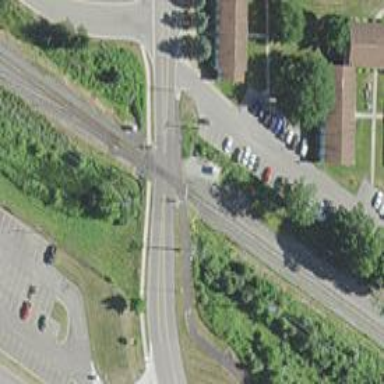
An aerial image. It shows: Crossing for the railway.